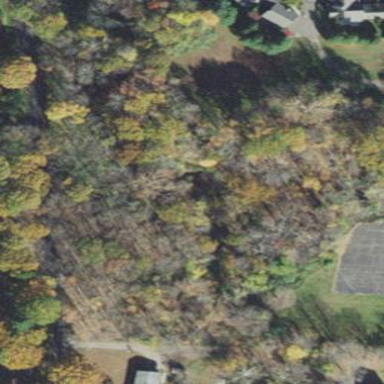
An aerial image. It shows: Existing preserved open space in the woodland.